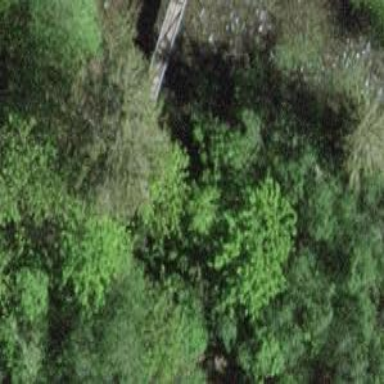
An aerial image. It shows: Path on metal bridge.